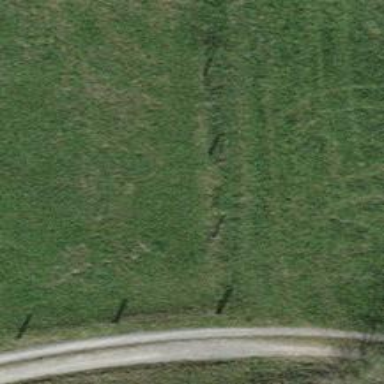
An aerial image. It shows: Path.